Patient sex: F
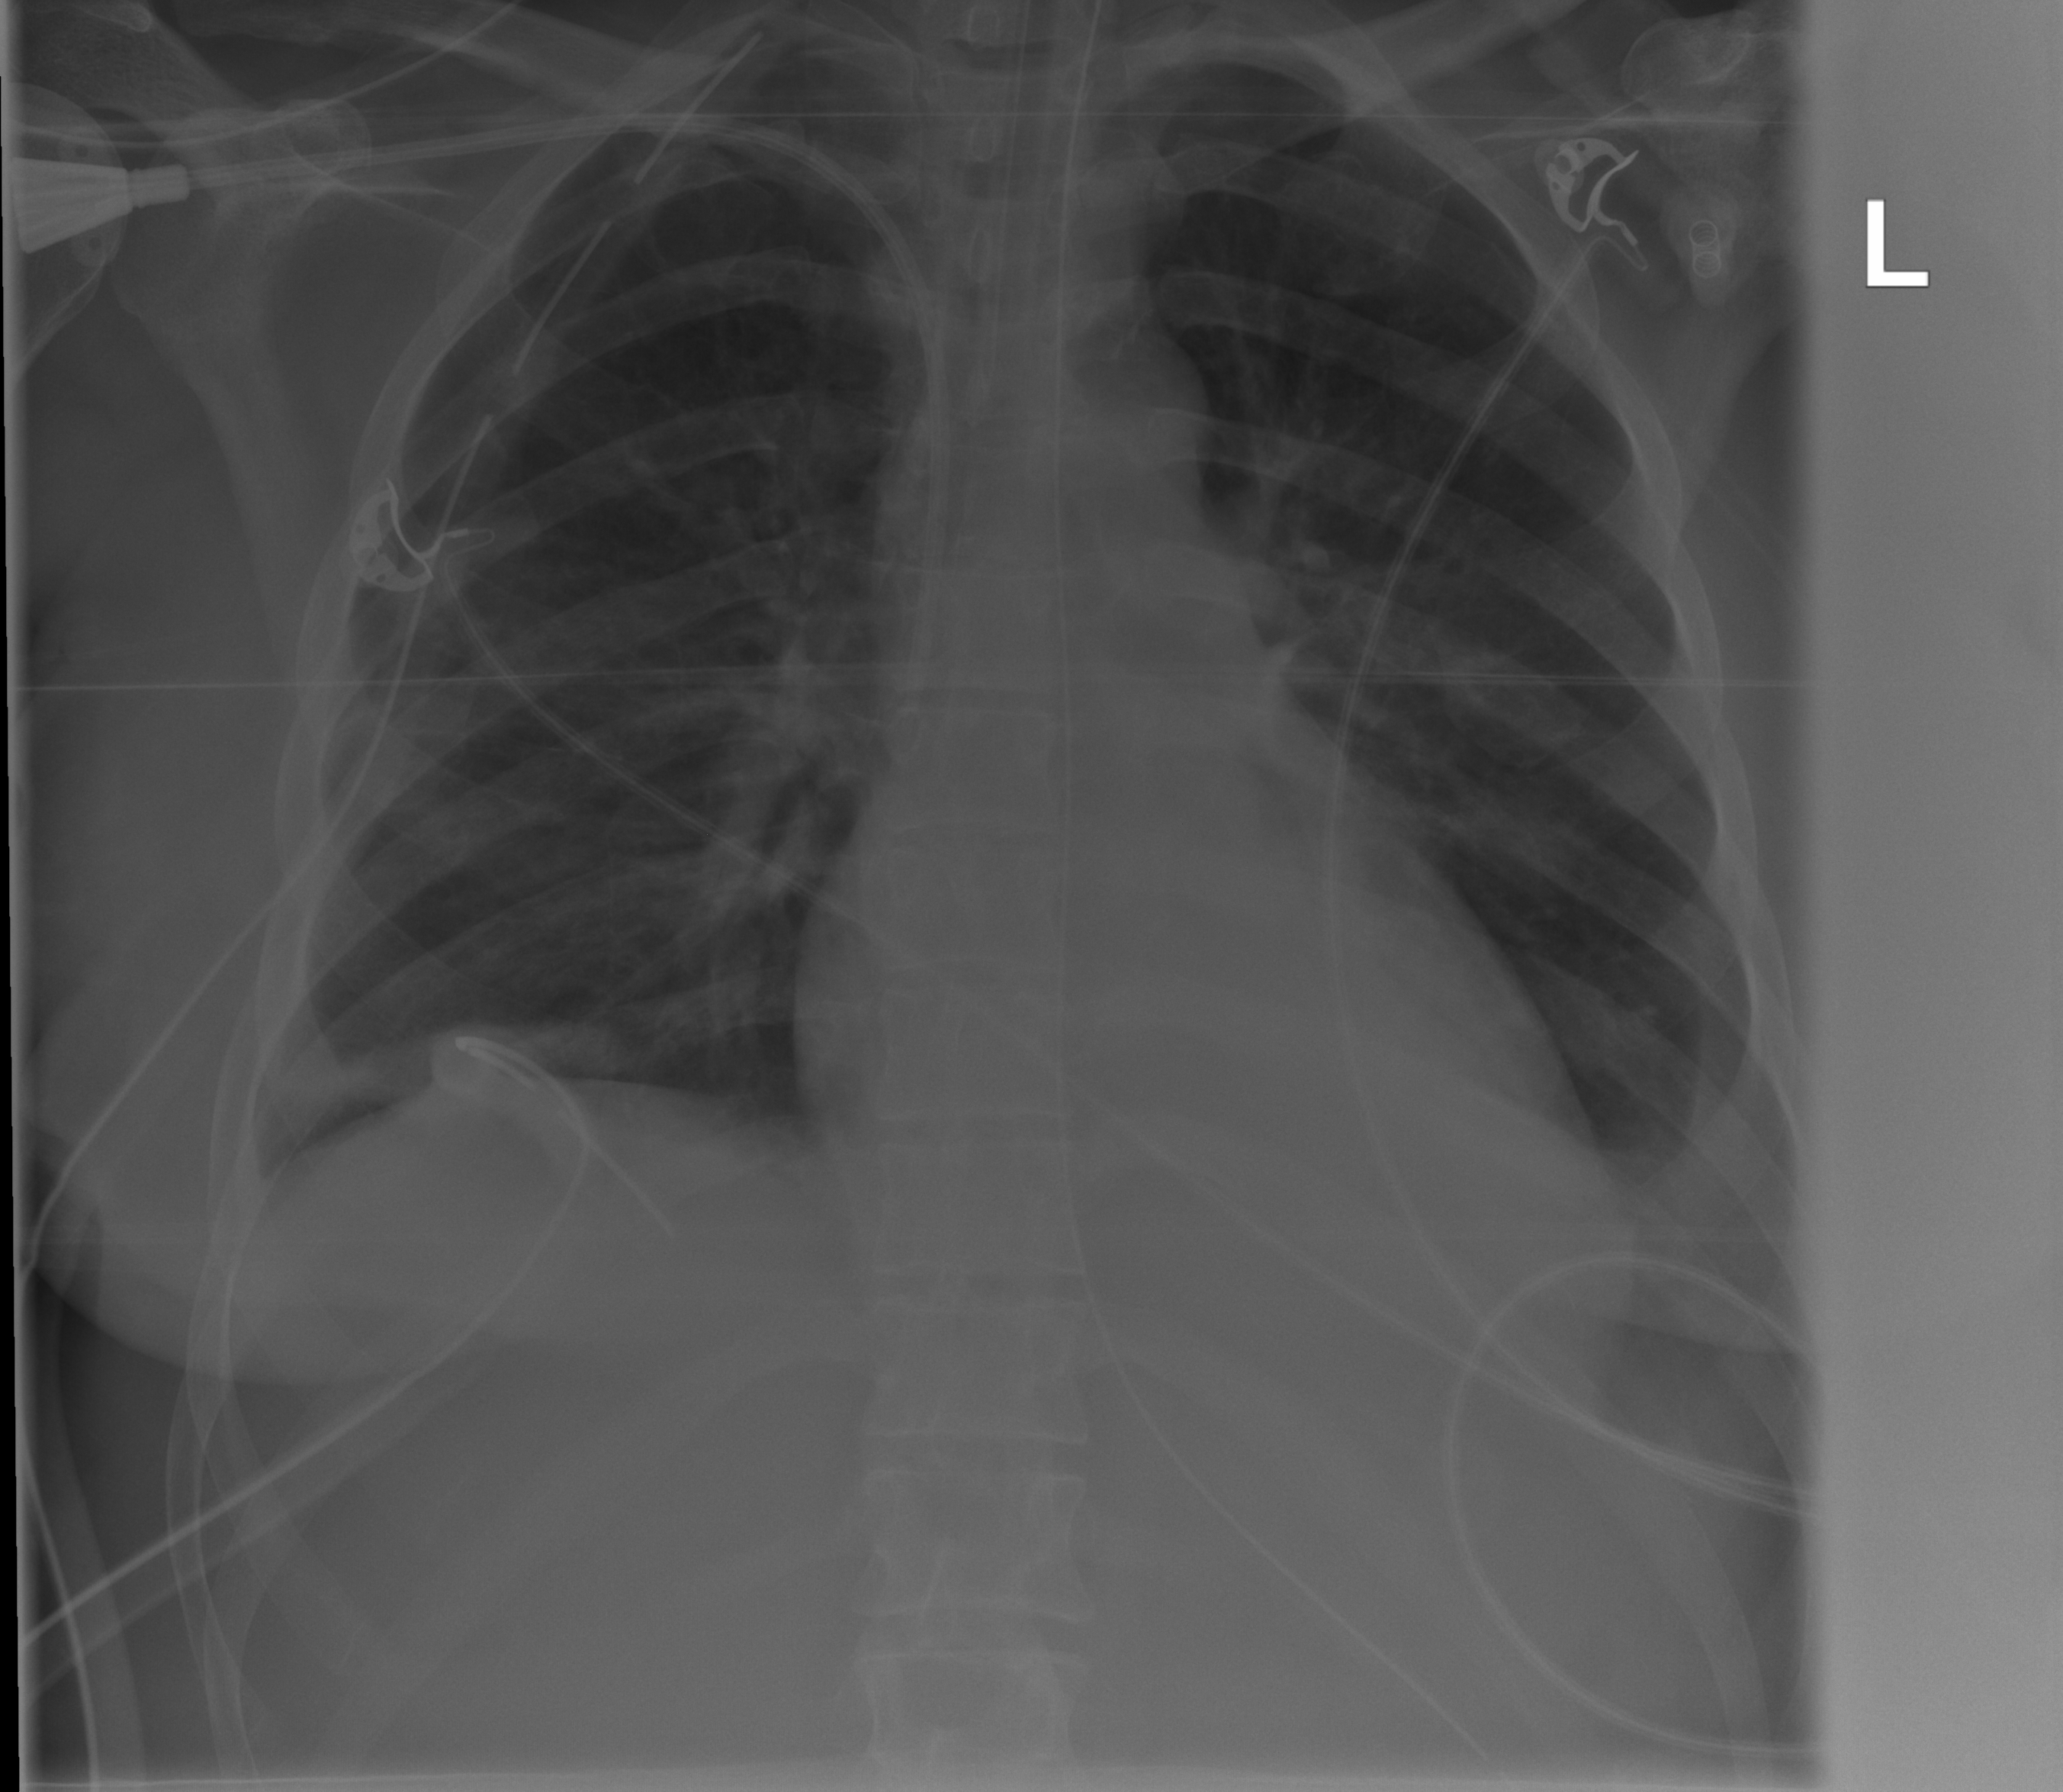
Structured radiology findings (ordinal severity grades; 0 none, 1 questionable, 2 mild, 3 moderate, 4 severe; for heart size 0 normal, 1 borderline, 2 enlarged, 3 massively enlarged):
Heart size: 0
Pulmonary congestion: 0
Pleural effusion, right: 0
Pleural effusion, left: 0
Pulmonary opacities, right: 0
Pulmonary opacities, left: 0
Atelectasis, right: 1
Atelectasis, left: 1